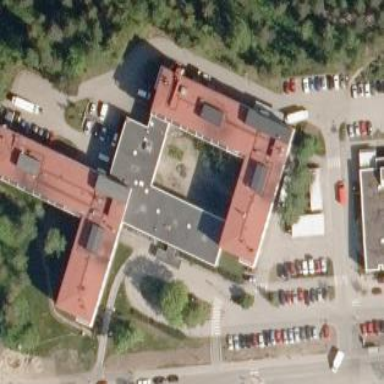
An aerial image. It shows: Hospital.